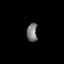
Tissue: lung
Cell type: Epithelial cells
Senescence score: 0.6028
Nuclear area (px): 191
Mean DAPI intensity: 121.356